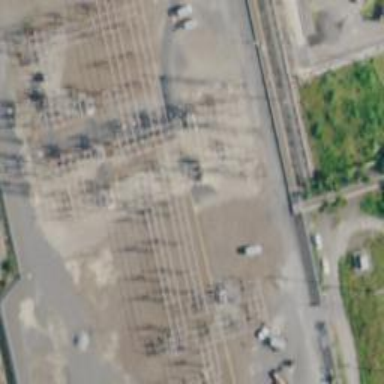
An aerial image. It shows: Switch used for power control.